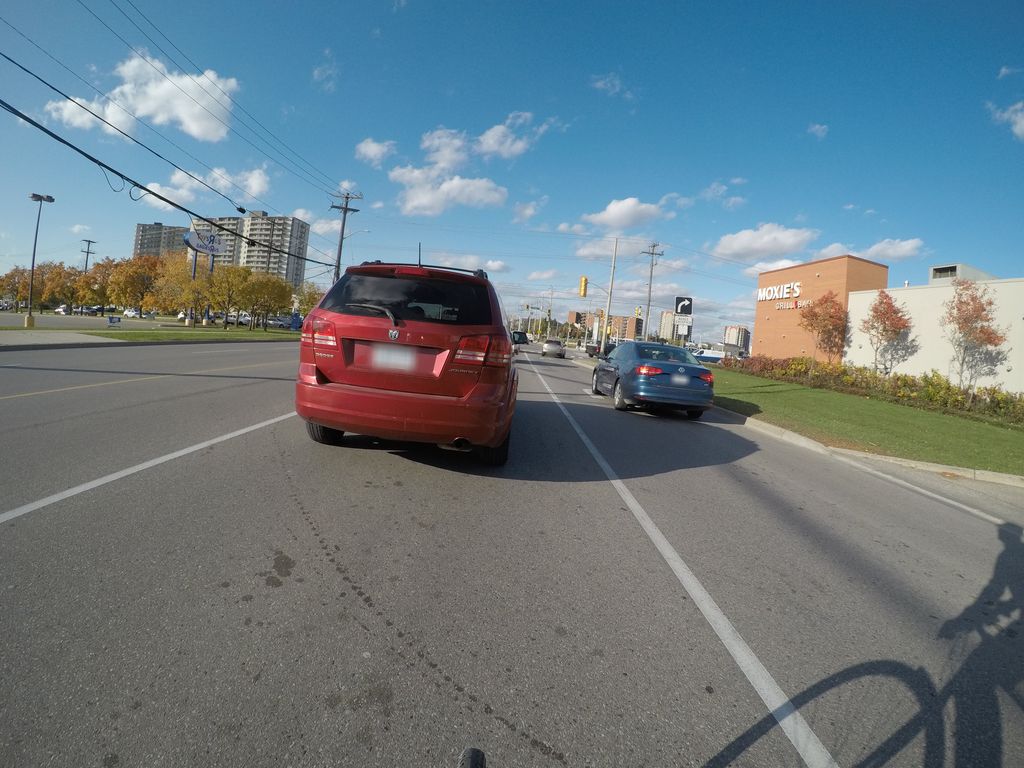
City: kitchener-waterloo